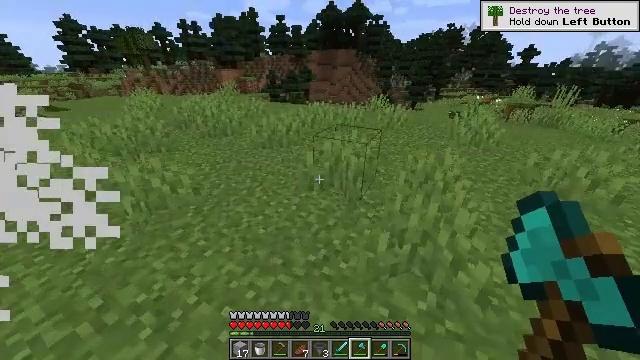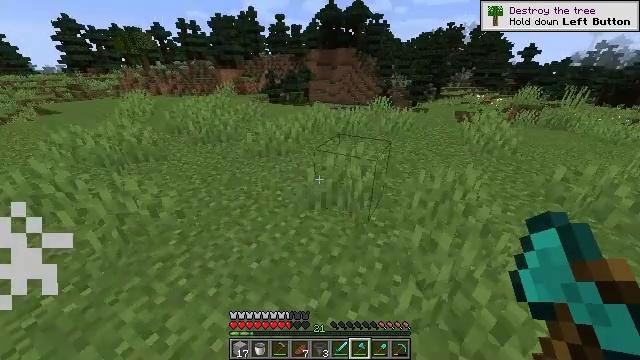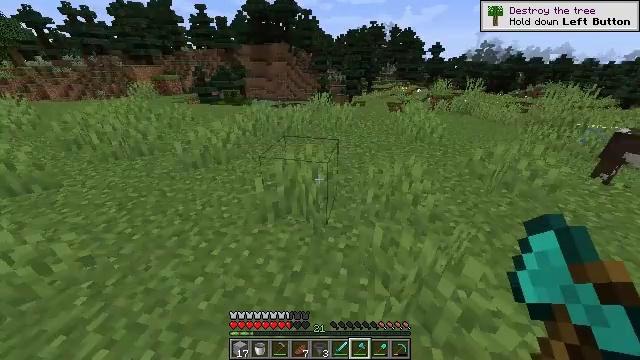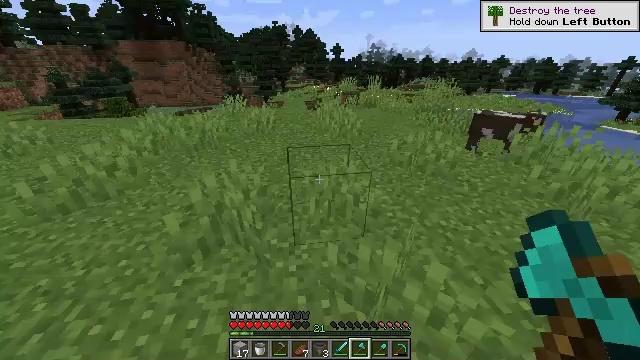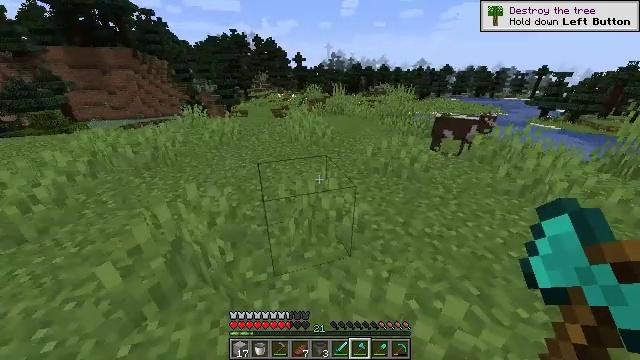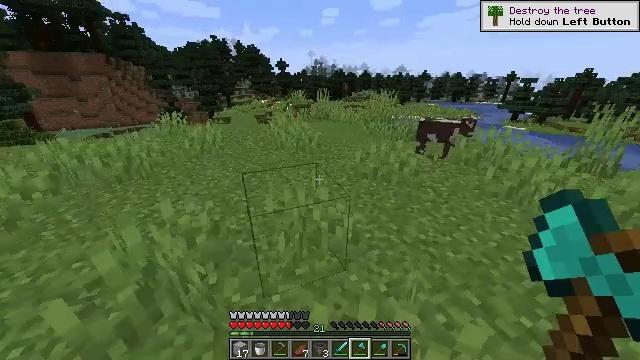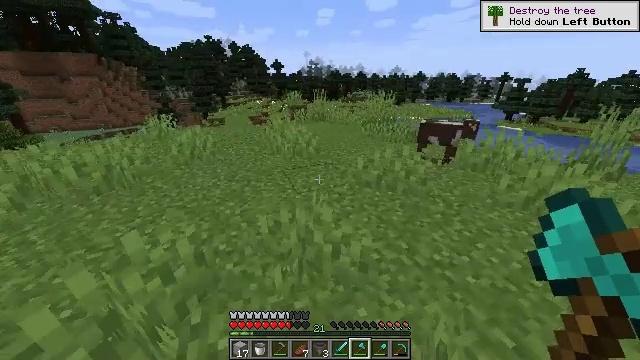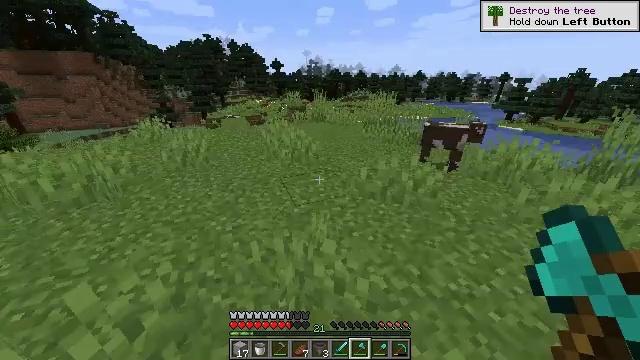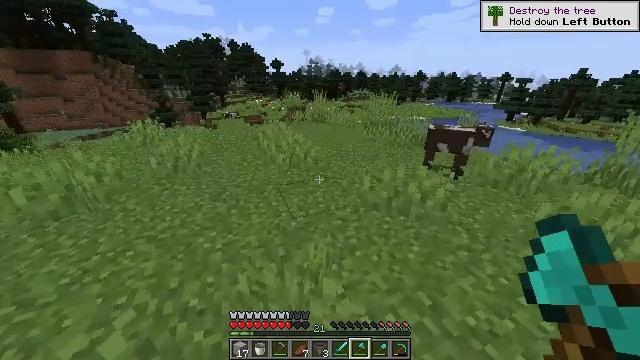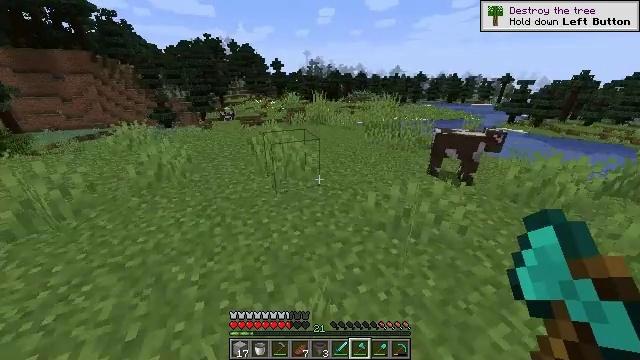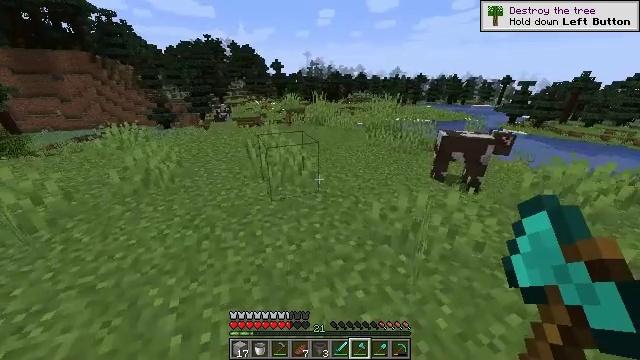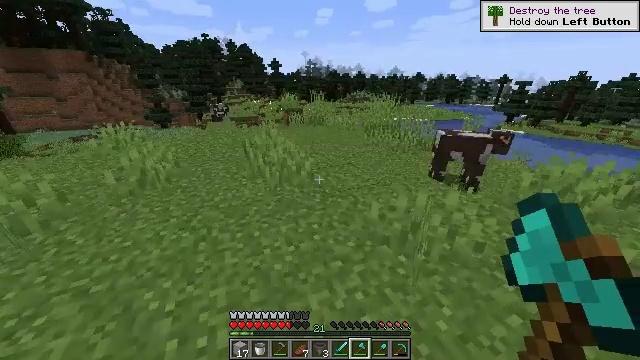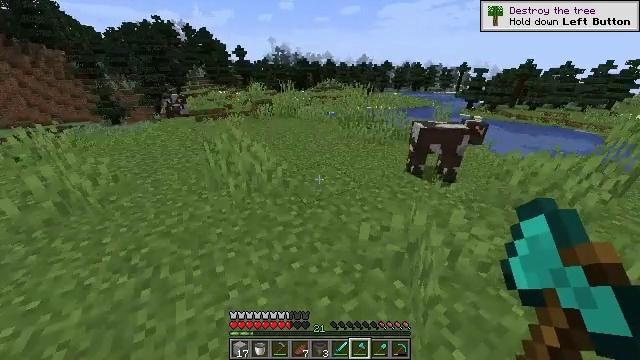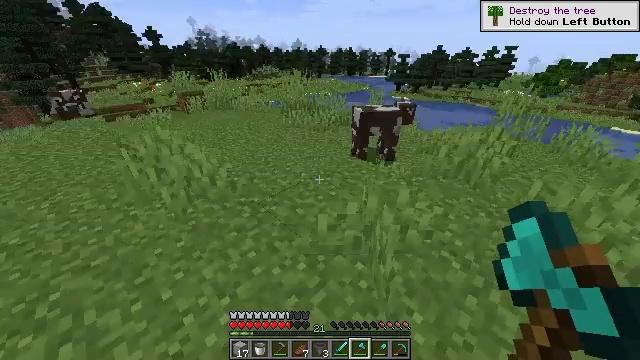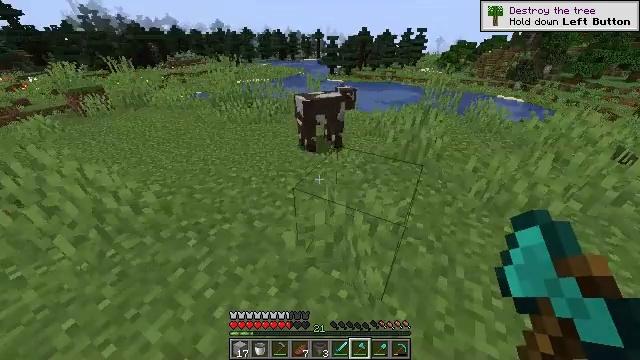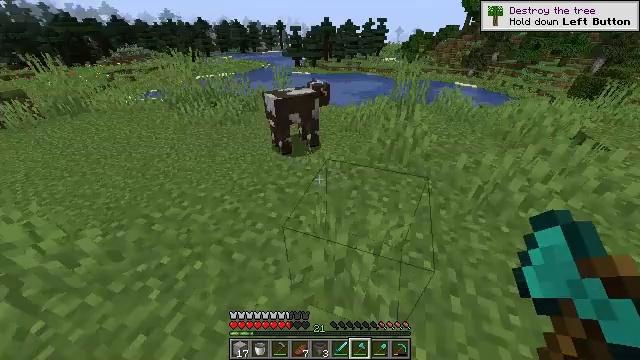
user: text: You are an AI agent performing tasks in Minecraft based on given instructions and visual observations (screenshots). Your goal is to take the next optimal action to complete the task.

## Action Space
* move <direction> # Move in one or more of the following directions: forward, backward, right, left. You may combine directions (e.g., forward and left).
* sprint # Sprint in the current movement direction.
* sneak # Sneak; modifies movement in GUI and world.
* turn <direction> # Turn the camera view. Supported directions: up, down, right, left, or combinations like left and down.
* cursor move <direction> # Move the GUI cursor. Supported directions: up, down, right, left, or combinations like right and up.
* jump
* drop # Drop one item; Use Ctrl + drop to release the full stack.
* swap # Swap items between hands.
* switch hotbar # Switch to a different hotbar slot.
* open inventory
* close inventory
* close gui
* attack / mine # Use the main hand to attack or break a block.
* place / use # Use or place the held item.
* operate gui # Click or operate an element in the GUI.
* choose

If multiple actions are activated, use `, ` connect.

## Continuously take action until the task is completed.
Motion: motion action
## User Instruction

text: Hunt animals.
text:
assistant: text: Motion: move forward
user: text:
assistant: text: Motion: move forward, turn right
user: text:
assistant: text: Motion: move forward, turn right
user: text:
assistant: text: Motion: move forward, turn right and up
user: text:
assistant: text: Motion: move forward, turn right and up
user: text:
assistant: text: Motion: move forward, turn right
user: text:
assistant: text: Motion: move forward, sprint
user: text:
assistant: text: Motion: move forward, sprint
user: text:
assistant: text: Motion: move forward, sprint
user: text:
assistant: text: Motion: move forward, sprint
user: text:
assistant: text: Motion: move forward, sprint
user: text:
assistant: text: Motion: move forward, turn right and down
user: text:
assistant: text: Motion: move forward, turn right and down
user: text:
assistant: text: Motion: move forward, turn right and down
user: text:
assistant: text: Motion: move forward, turn right and down
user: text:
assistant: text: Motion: move forward, turn right
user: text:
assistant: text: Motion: move forward, turn right and down
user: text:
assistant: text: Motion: move forward, turn right and down
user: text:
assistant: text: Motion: move forward
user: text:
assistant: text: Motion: move forward
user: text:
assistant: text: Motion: move forward, turn left and down, jump
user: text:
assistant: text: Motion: move forward, turn left and down, jump
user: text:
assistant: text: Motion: move forward, turn left and down, jump
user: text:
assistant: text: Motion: move forward, turn left and down, jump
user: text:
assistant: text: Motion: move forward, turn left and down, jump
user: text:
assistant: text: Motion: move forward, turn left and down, jump
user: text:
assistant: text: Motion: move forward, turn left and down, jump
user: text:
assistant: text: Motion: move forward, turn left, jump
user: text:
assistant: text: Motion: move forward, turn left, jump
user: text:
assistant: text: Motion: turn left and up